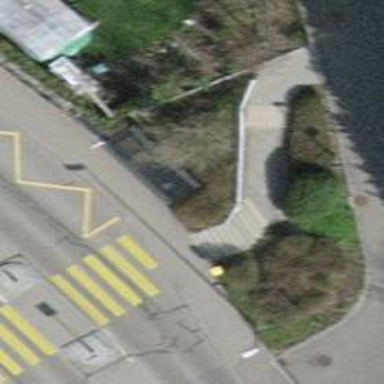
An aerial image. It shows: Sidewalk.